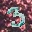
Label: 3